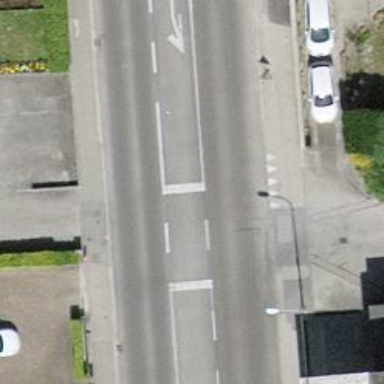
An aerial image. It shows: Service road with sidewalk.